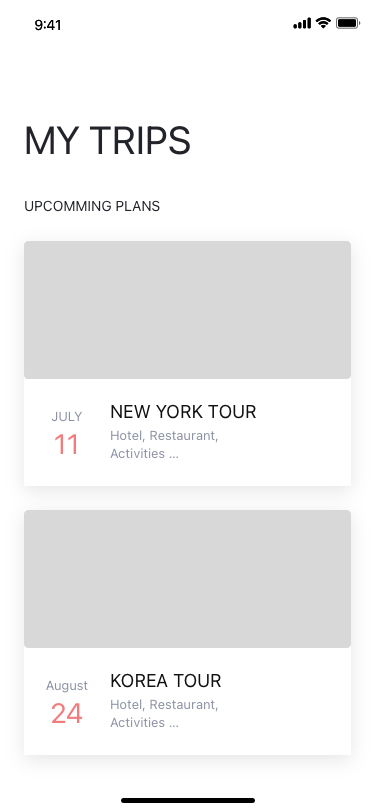
Text in this UI design:
9:41
9:41
MY TRIPS
NEW YORK TOUR
Hotel, Restaurant, Activities …
JULY
11
KOREA TOUR
Hotel, Restaurant, Activities …
August
24
UPCOMMING PLANS